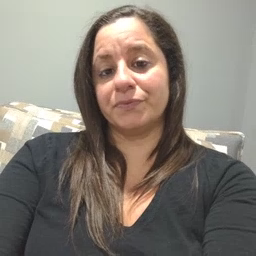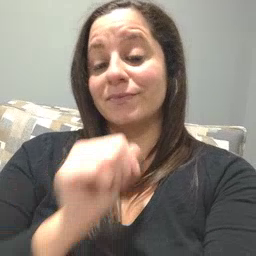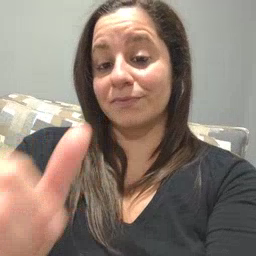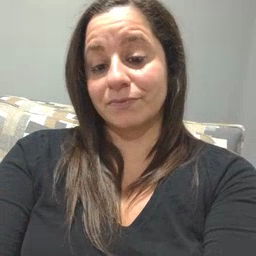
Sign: not